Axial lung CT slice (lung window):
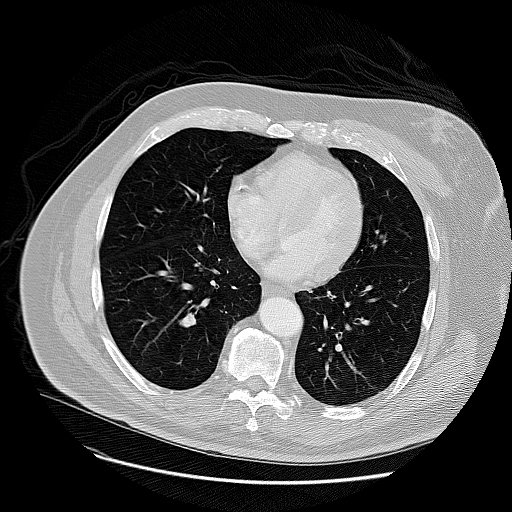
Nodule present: no